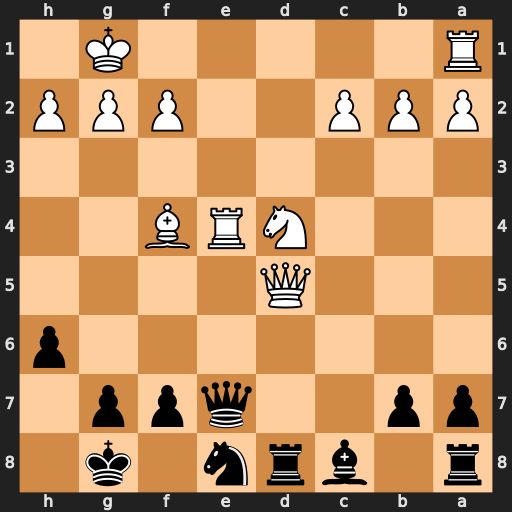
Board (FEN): r1brn1k1/pp2qpp1/7p/3Q4/3NRB2/8/PPP2PPP/R5K1
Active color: b
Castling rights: -
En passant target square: -
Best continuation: Nf6 Rxe7 Nxd5